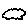
Label: cloud